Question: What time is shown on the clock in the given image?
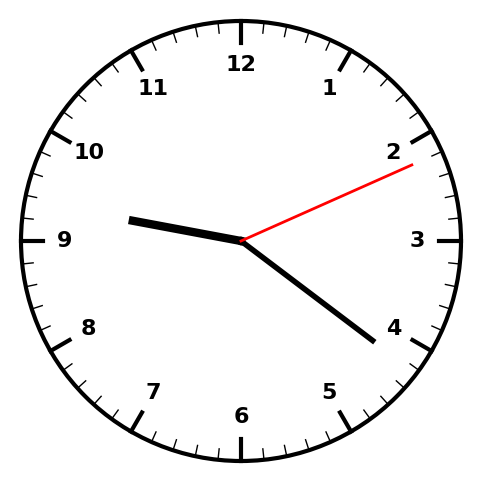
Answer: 09:21:11